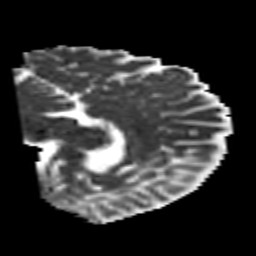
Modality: MD
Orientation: sagittal
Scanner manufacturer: siemens
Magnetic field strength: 3 T
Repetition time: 6.8 s
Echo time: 0.093 s